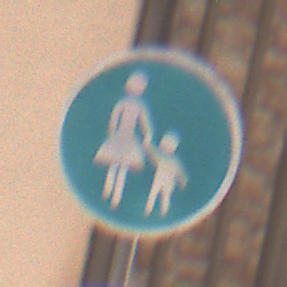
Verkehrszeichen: Gehweg
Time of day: Midday
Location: Outdoor (Urban)
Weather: PartlyCloudy
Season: NotSpecified
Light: Natural